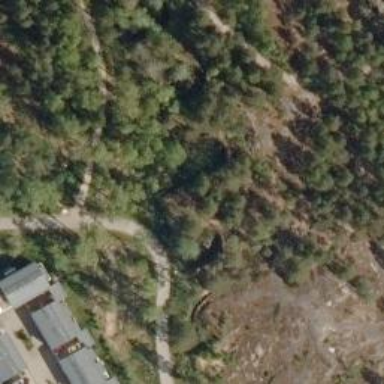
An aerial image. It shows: Military bunker.